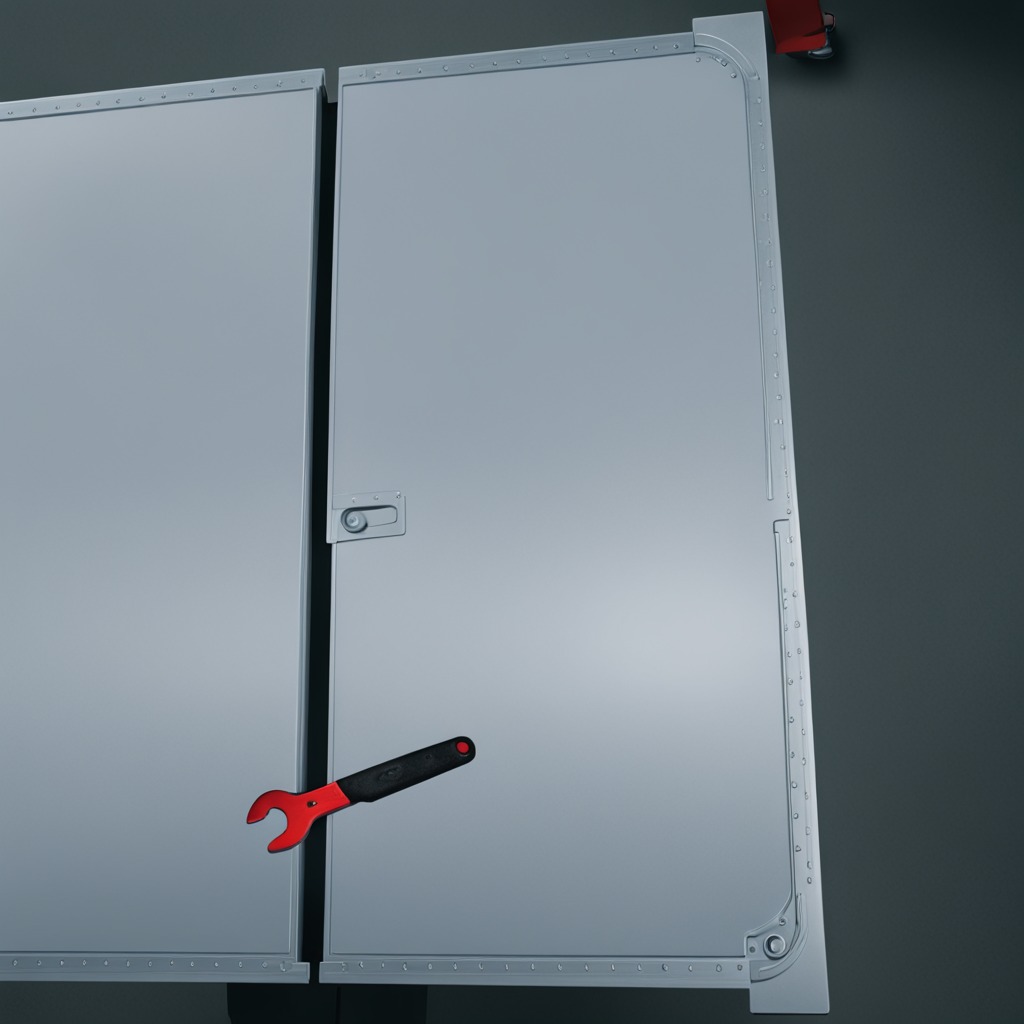
An wrench lies on the toolbox surface in the airplane hangar workshop.